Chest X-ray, PA view. Patient: 48 years old, sex M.
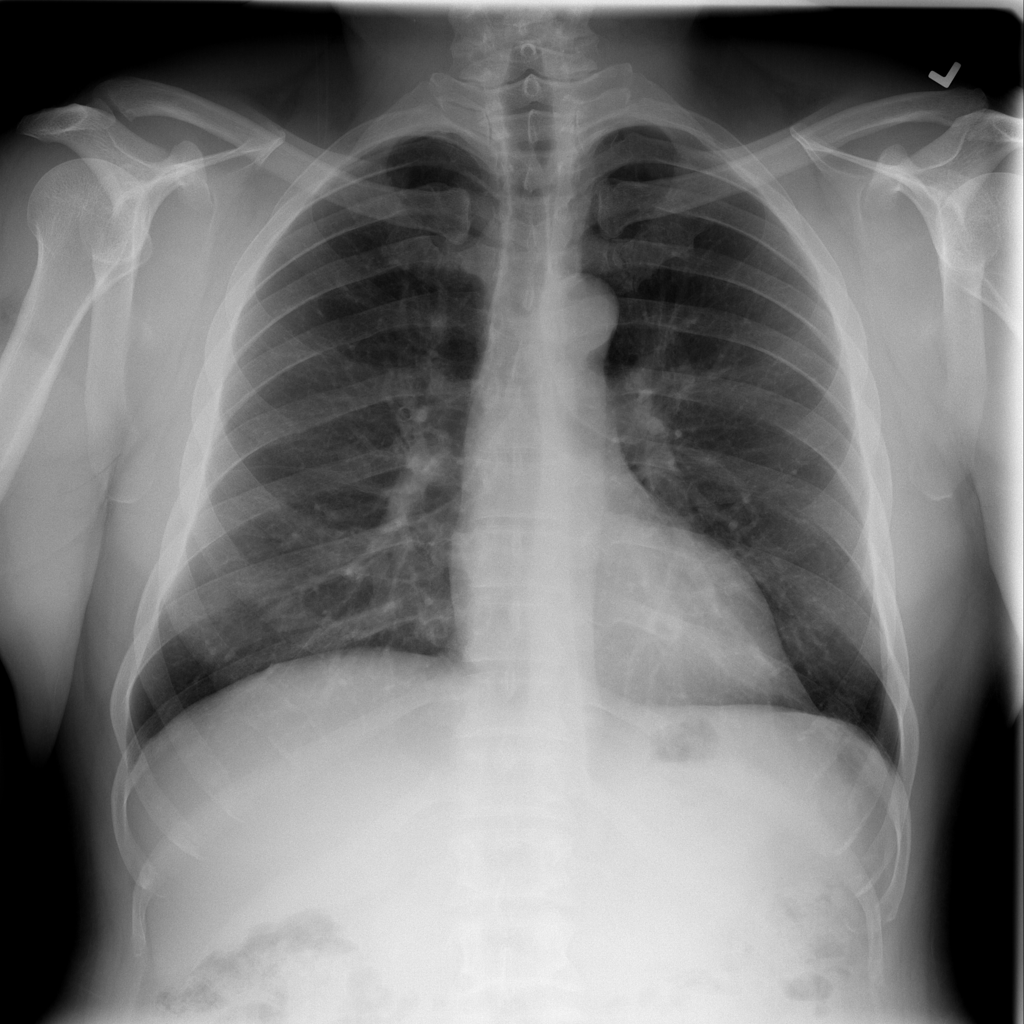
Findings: No Finding